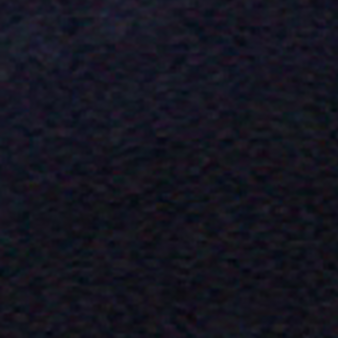
Label: other